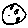
Label: moon